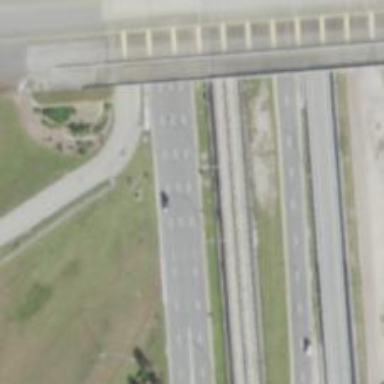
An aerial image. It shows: Motorway junction.